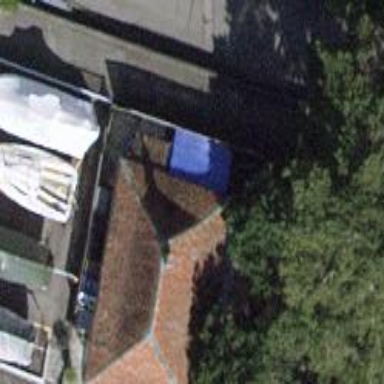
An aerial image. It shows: Restaurant in building.